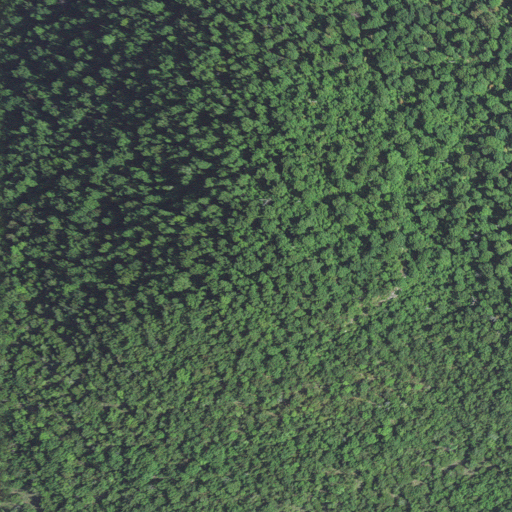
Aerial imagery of mountain in Arkansas named Prince Fred Knob containing deciduous forest and mixed forest